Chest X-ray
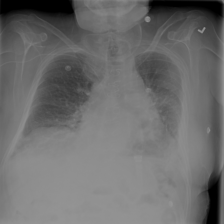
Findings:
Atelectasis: positive
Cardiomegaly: negative
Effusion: negative
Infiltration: negative
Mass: negative
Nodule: negative
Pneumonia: negative
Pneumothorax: negative
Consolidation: negative
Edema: negative
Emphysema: negative
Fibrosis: negative
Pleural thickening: positive
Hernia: negative